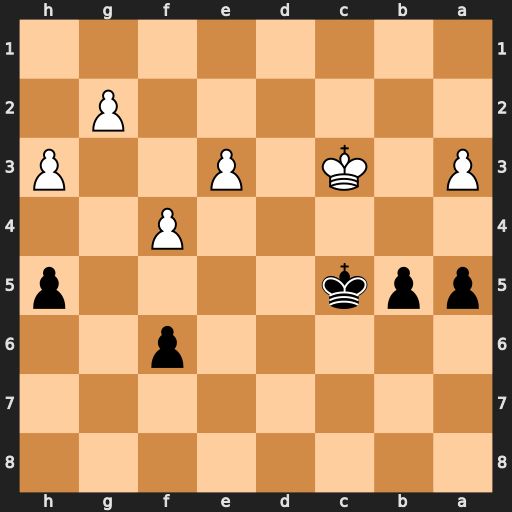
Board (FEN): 8/8/5p2/ppk4p/5P2/P1K1P2P/6P1/8
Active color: b
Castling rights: -
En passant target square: -
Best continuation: f5 g3 Kd5 Kd3 b4 a4 Kc5